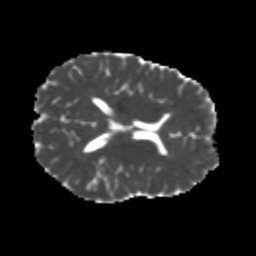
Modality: MD
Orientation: axial
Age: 21
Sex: male
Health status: healthy
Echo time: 0.074 s